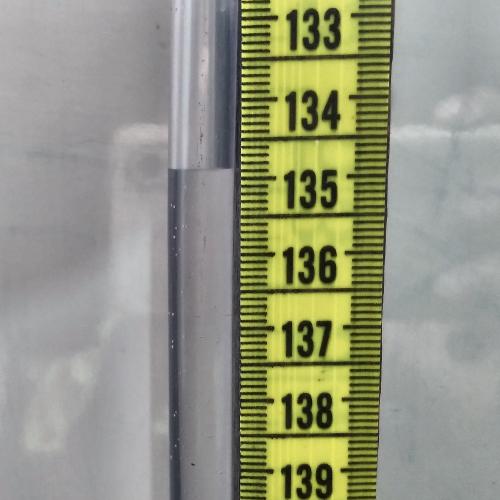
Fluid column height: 134.9 cm